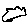
Label: cloud